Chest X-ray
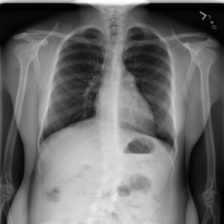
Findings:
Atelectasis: negative
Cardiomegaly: negative
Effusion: negative
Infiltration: negative
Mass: negative
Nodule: negative
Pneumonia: negative
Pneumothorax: negative
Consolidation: negative
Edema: negative
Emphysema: negative
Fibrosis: negative
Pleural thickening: negative
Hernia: negative